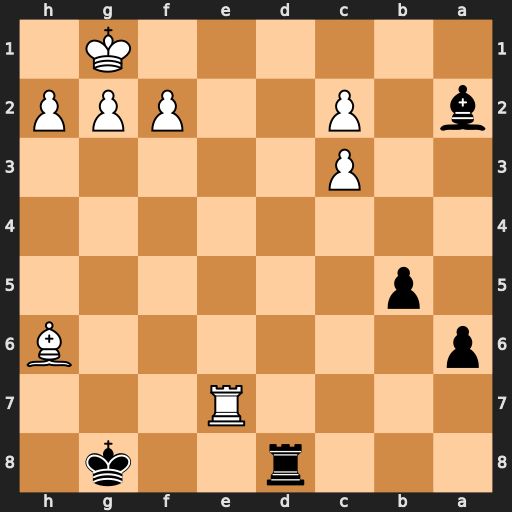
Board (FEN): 3r2k1/4R3/p6B/1p6/8/2P5/b1P2PPP/6K1
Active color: b
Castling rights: -
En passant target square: -
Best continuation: Rd1+ Re1 Rxe1#